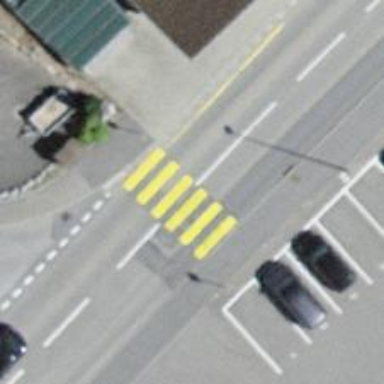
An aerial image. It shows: Marked road crossing.